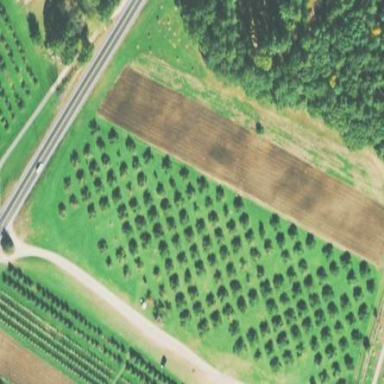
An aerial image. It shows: Orchard.